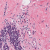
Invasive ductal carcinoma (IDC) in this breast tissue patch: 0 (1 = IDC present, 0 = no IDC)